Question: I have a database with customers, items and orders. This is an exam project, so is maybe not the best for real life. I have this problem. I want a list of what all our customers have bought and a total price of that, but I can't get anything to work.
'''
select Kunder.navn,Ordre.*, Indeholder.antal, Varer.*
from Kunder
join Ordre on Kunder.kunde_nr=Ordre.kunde_nr
join Indeholder on Ordre.ordre_nr=Indeholder.ordre_nr
join Varer on Varer.vare_nr=Indeholder.vare_nr
where er_industri=0
order by bestillingsdato
'''
I have tried a lot like:
'''
sum (Indeholder.antal * Varer.privat_pris) as total
group by Ordre.ordre_nr
'''
But I just can't get anything that I've tried, to give me what I'm looking for.
I hope that you want to help me, and that you understand what I mean (I'm not a native english speaker).
I have uploaded an image of our <URL>, so you can see what our database look like:

And for clarity, just a translation:
'''
Kunder = customers
Varer = items
Ordre = orders
Indeholder = includes
'''
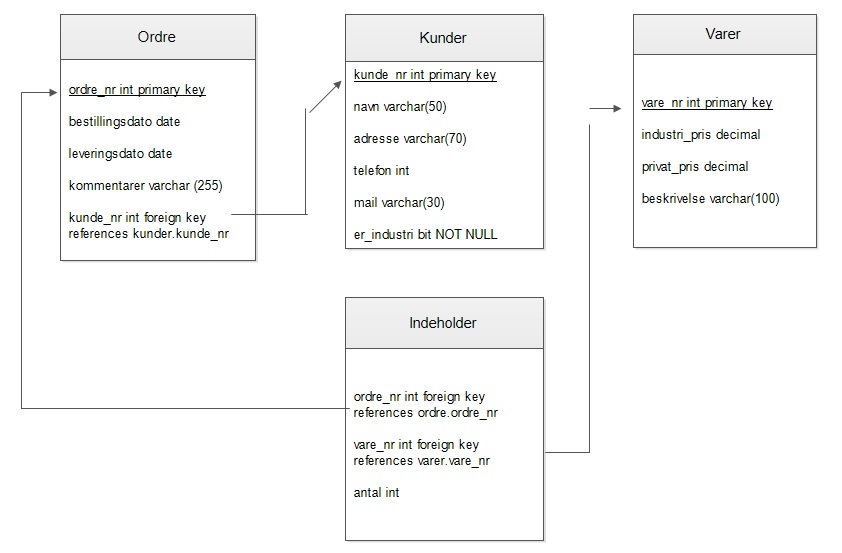
Answer: Just add more columns on your group by clause.
Apart from the aggregate functions [SUM(), COUNT(), AGV()] the same list of columns must be present at the group by clause
and at select clause:
So, generally:
'''
select <col1, col2, col3...>, SUM(...)
from ...
group by <col1, col2, col3...>
'''
If you want a per customer AND order groupping:
'''
select Kunder.navn, Ordre.ordre_nr, sum (Indeholder.antal * Varer.privat_pris) as total
from Kunder
join Ordre on Kunder.kunde_nr=Ordre.kunde_nr
join Indeholder on Ordre.ordre_nr=Indeholder.ordre_nr
join Varer on Varer.vare_nr=Indeholder.vare_nr
where er_industri=0
group by Kunder.navn, Ordre.ordre_nr
'''
You could also do a per customer groupping:
'''
select Kunder.navn, sum (Indeholder.antal * Varer.privat_pris) as total
from Kunder
join Ordre on Kunder.kunde_nr=Ordre.kunde_nr
join Indeholder on Ordre.ordre_nr=Indeholder.ordre_nr
join Varer on Varer.vare_nr=Indeholder.vare_nr
where er_industri=0
group by Kunder.navn
'''